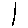
Label: line